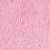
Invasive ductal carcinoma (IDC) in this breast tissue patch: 0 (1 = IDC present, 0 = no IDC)